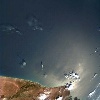
Label: water